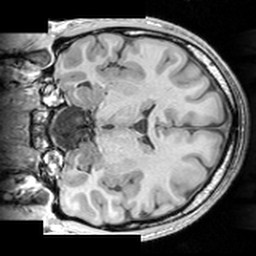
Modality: T1w
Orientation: coronal
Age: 19
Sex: male
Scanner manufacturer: siemens
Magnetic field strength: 3 T
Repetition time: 1.63 s
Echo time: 0.00311 s